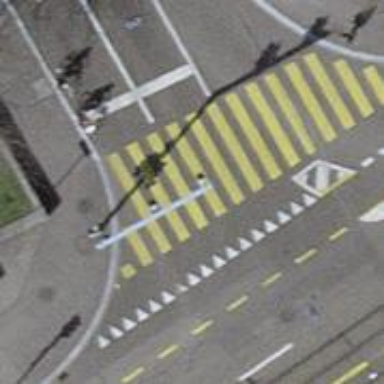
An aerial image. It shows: Zebra crossing with traffic signals.